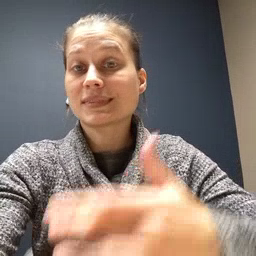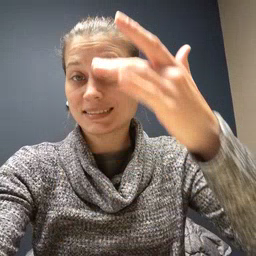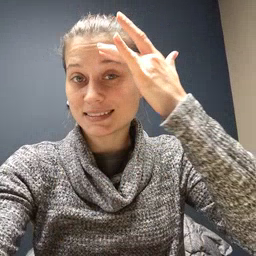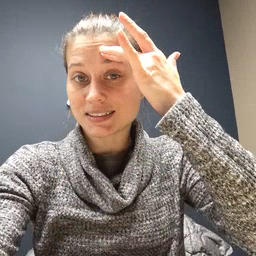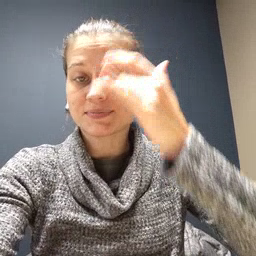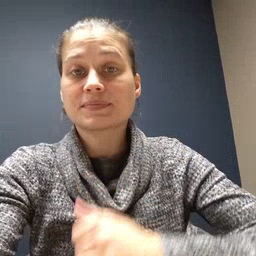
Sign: sick